Current action and preconditions to check: trajectory_clear

Your task: For each precondition in the list above, predict whether it will hold at this action.

Consider the current scene as observed from the mobile robot's camera, and analyze the predicted future states of all dynamic agents (e.g., people, animals, vehicles, or any moving entities) within the NEXT SECOND.

IMPORTANT: Only answer "very likely" if you are absolutely certain—based on strong, clear evidence—that a dynamic agent will violate the precondition in the predicted future state. Do NOT answer "very likely" for unlikely, ambiguous, or low-probability risks.

Ask yourself for each precondition: Is there a high probability, with clear and convincing evidence, that the predicted future states of any dynamic agent will interfere with the predicted future state of the currently executing action within the NEXT SECOND, causing that precondition to fail?

Assess the risk level based on these predictions. Use "likely" or "very likely" if motions create a clear risk of interference.

Use "neutral" or "improbable" if agents are nearby but their predicted paths are clearly diverging or non-conflicting.

Failure Risk Categories: "very improbable", "improbable", "neutral", "likely", "very likely"

Answer Format: Output ONLY the probability_of_failure value from these categories: "very improbable", "improbable", "neutral", "likely", "very likely"

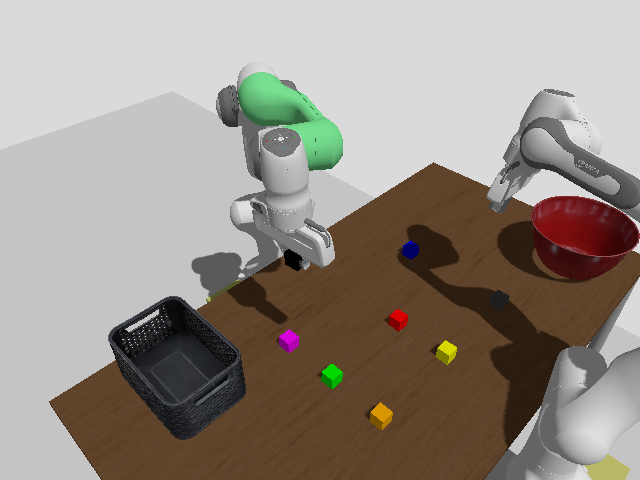

Answer: very improbable